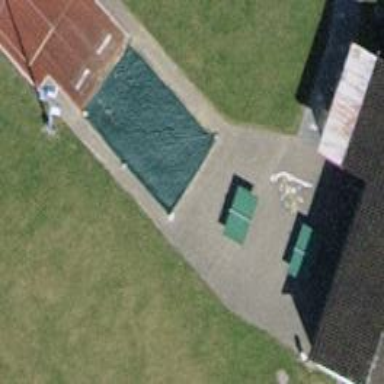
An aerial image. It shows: Pitch for leisure activities.